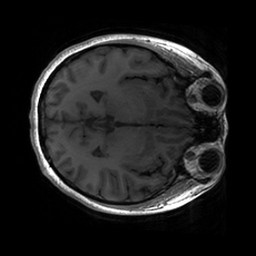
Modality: T1w
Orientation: axial
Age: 21
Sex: male